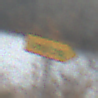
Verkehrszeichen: UmleitungswegweiserRechtsweisend
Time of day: MorningAfternoon
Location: Outdoor (Nature)
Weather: PartlyCloudy
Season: NotSpecified
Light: Natural